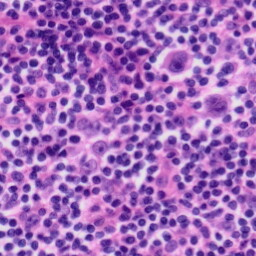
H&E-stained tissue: Tonsil